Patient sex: F
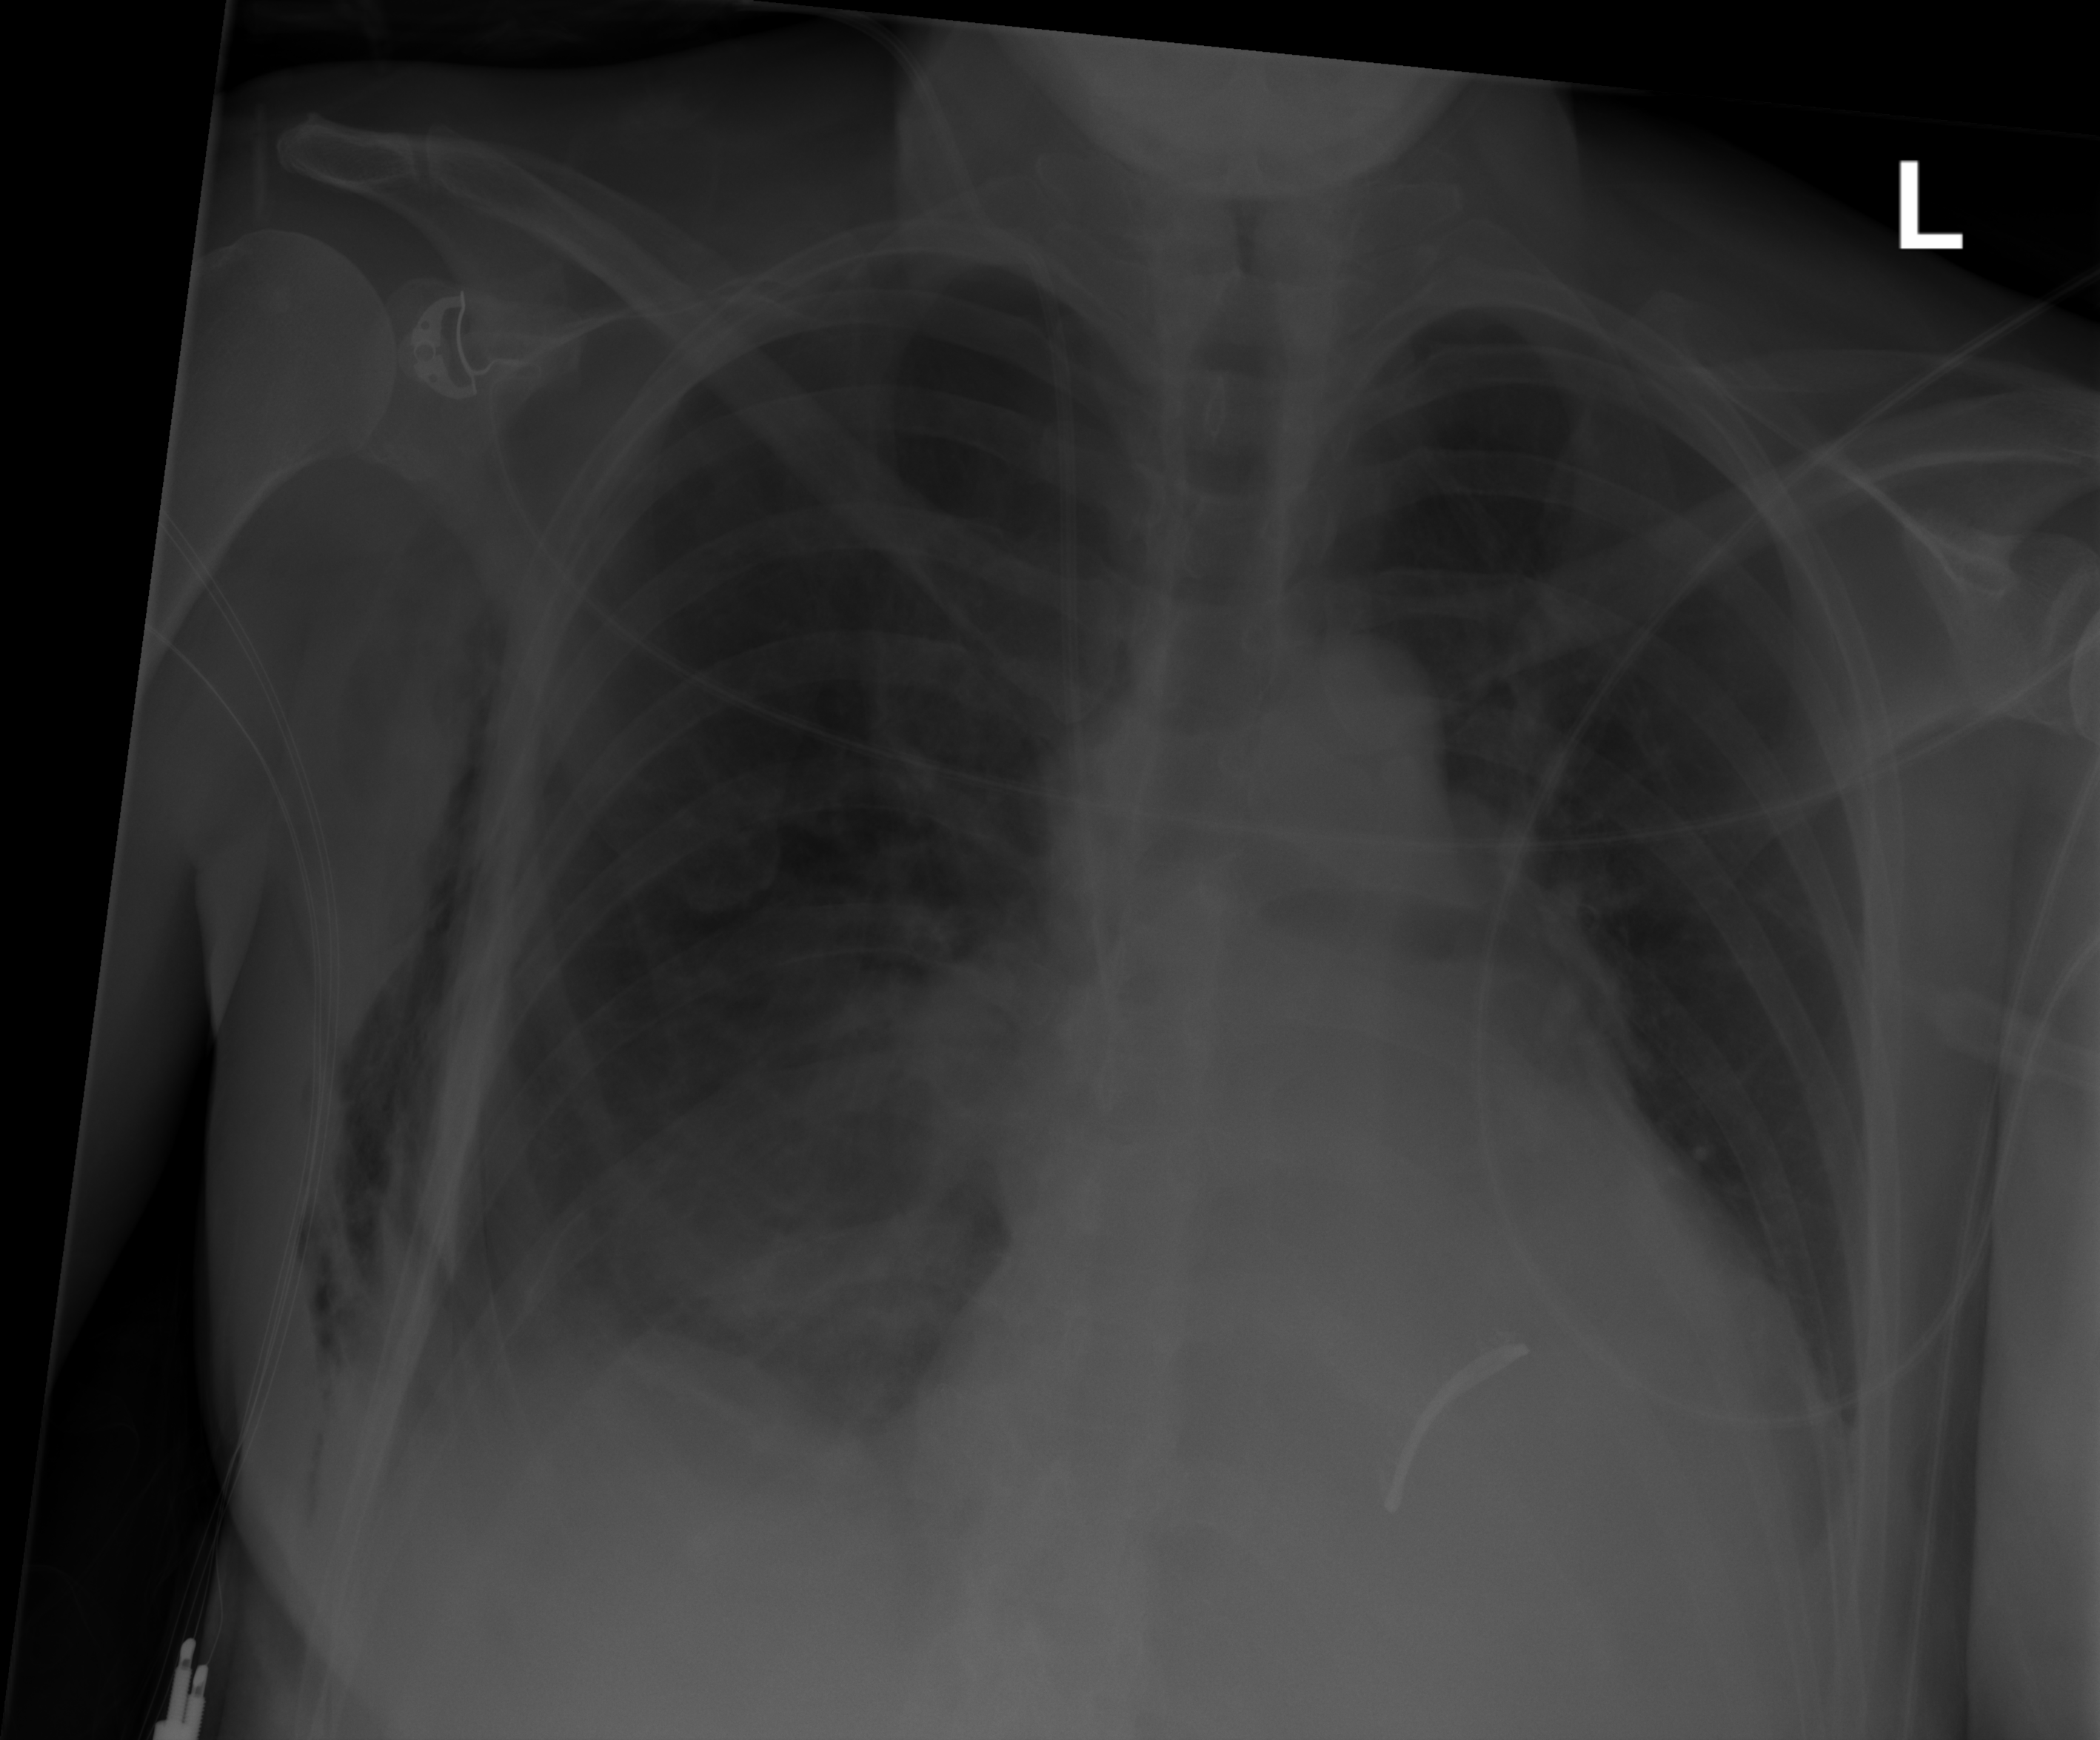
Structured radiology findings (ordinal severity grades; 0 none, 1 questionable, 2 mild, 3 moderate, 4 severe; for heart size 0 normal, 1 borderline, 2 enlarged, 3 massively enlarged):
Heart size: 2
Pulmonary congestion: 0
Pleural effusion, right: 2
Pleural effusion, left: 2
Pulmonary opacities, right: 2
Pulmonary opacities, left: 0
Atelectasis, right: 3
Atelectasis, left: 2